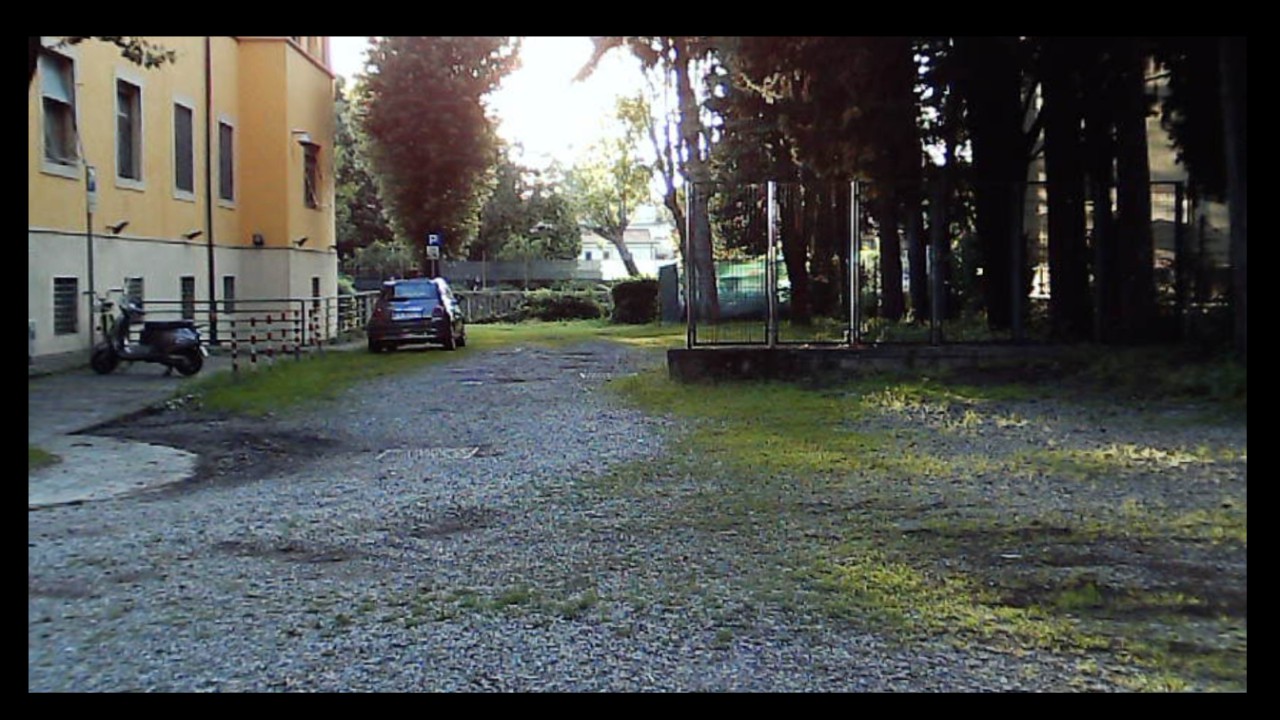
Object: DarwinFPV cineape20